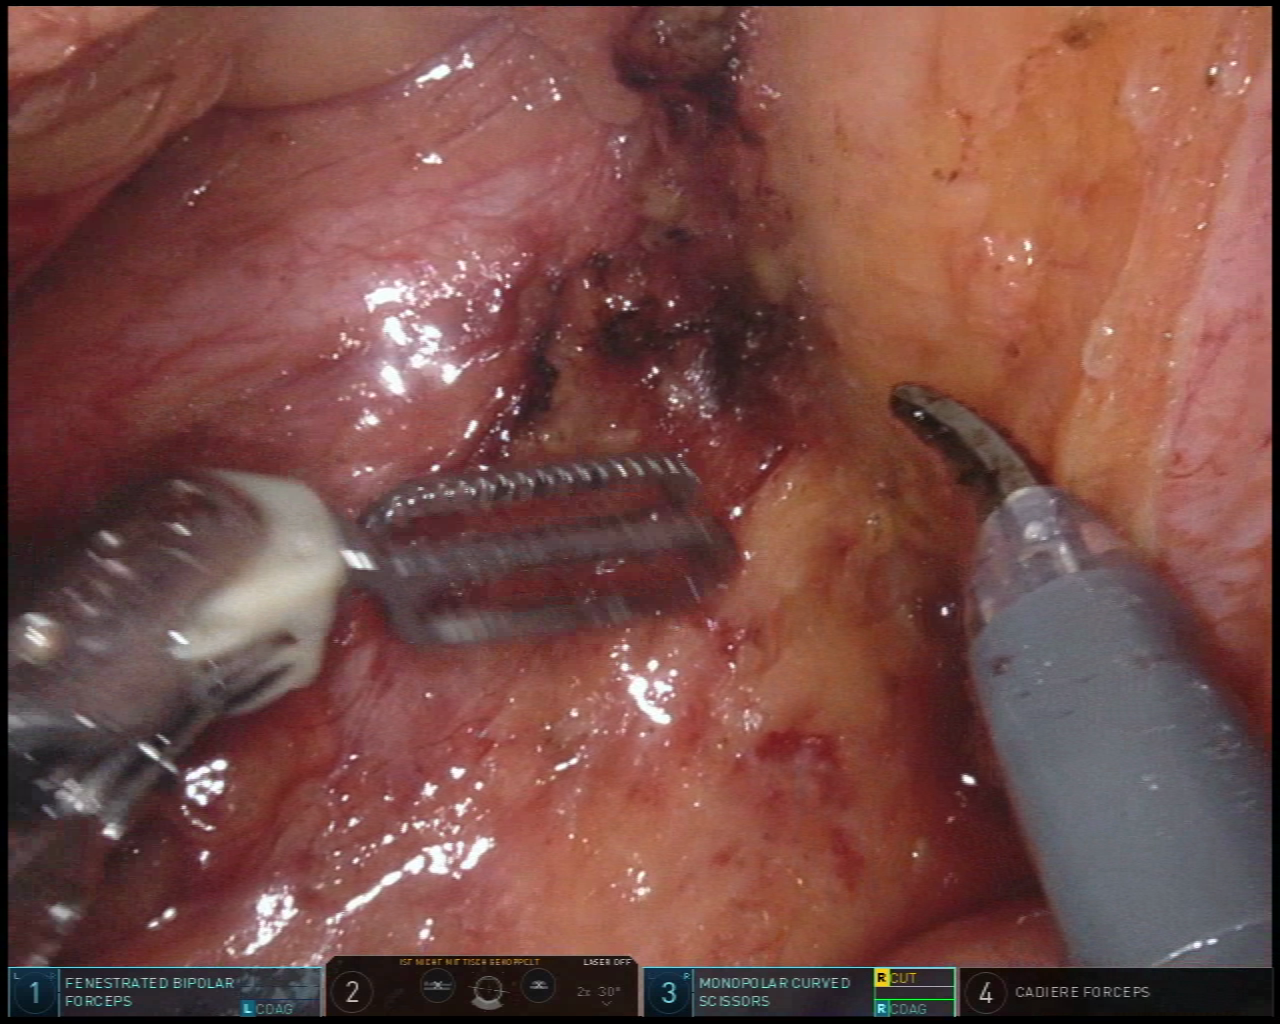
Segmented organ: ureter
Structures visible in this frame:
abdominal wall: no
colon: no
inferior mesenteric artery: no
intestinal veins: no
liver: no
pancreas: no
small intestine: yes
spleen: no
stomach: no
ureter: yes
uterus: no
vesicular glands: no